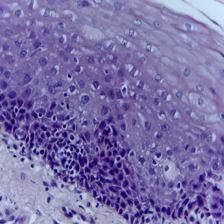
Diagnosis: OSCC